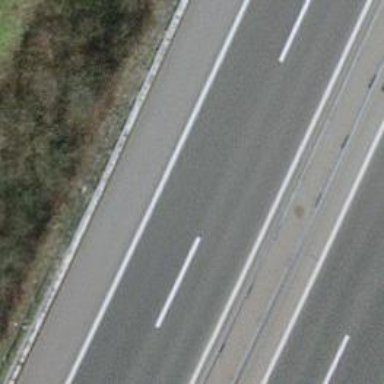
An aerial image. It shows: Asphalt motorway.